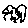
Label: bird